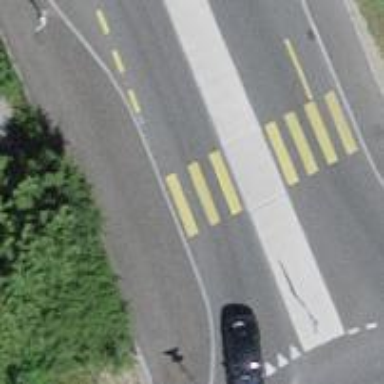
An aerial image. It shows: Asphalt road marked as primary highway with share busway on the right for cyclists.